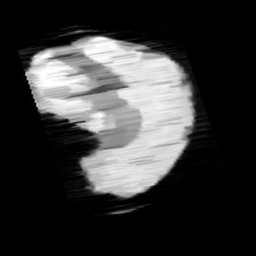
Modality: minIP
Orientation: sagittal
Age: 9
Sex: female
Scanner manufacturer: siemens
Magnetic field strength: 3 T
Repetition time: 0.027 s
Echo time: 0.02 s